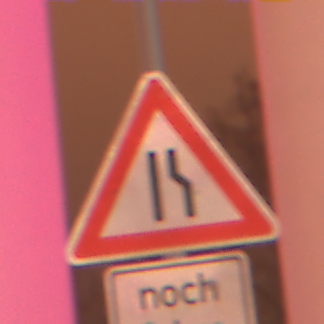
Verkehrszeichen: EinseitigVerengteFahrbahnRechts
Zusatzzeichen unten: LaengeEinerStrecke4
Umgebung: Outdoor, Urban
Tageszeit: Night
Wetter: Overcast
Licht: Artificial
Jahreszeit: Winter
Kontrast: MediumContrast